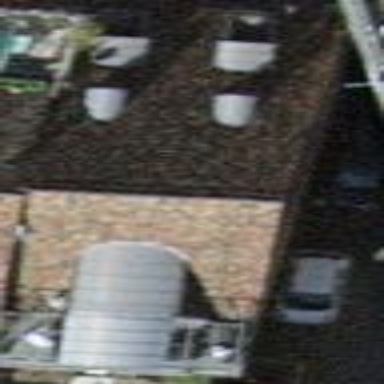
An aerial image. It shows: Residential building with gabled roof. The roof is brown in color and oriented across the structure.